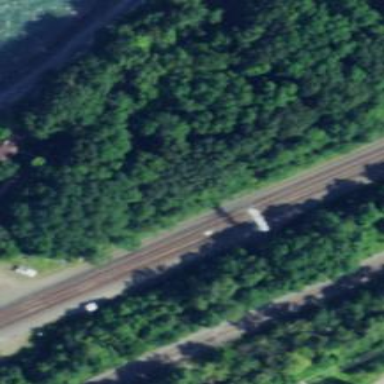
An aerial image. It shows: Railway crossover.